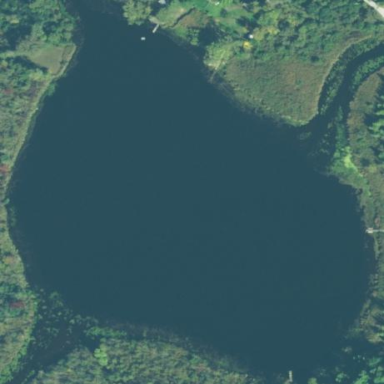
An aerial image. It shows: Serene lake.